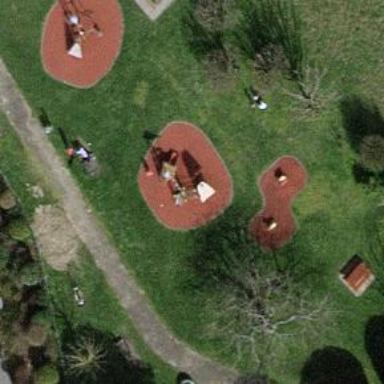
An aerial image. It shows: Playground with various play structures.